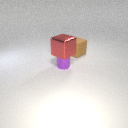
small purple metal cylinder in front of large brown rubber cube